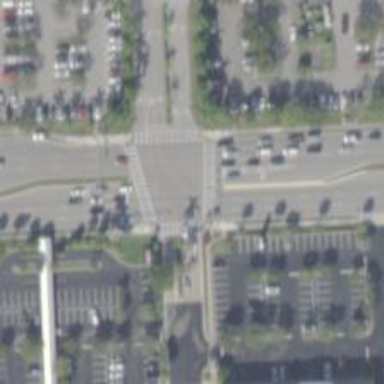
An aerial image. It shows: Primary road with asphalt surface. There is separate sidewalk.